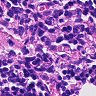
Metastatic tissue present: no